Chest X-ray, PA view. Patient: 67 years old, sex M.
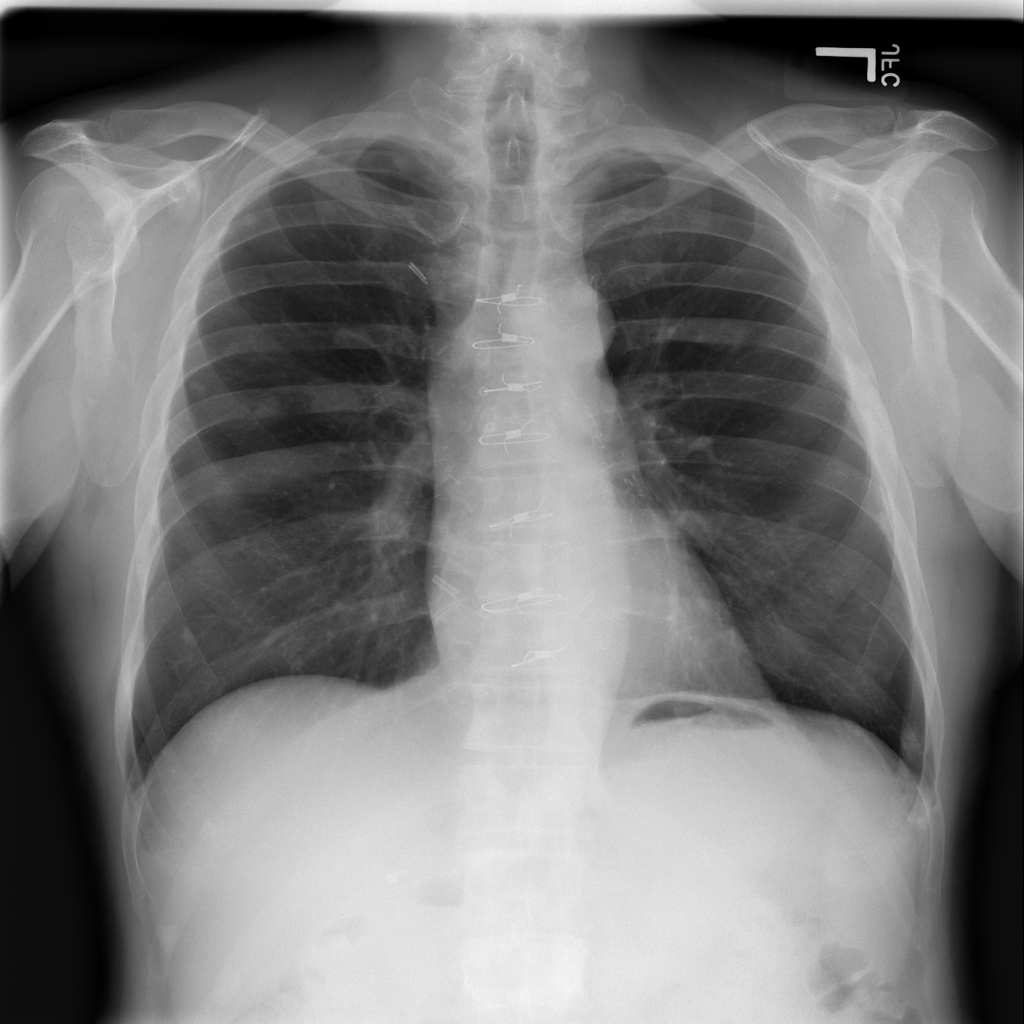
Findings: Pleural_Thickening